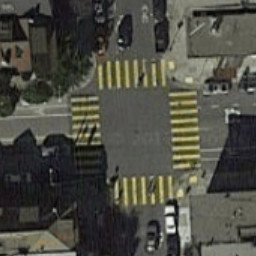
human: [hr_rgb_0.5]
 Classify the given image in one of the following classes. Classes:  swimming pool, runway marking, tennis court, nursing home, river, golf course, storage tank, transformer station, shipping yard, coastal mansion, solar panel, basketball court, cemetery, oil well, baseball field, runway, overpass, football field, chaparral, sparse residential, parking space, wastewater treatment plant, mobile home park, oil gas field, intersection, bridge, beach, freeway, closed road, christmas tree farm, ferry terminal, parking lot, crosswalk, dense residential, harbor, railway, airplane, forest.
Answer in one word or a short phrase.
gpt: crosswalk